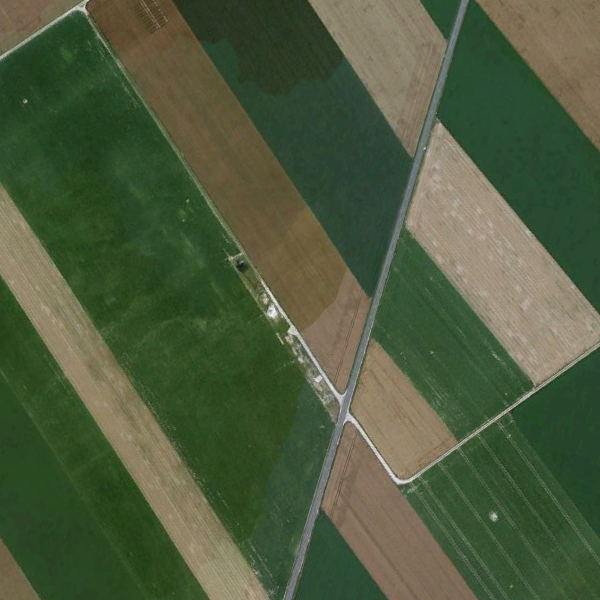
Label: Farmland